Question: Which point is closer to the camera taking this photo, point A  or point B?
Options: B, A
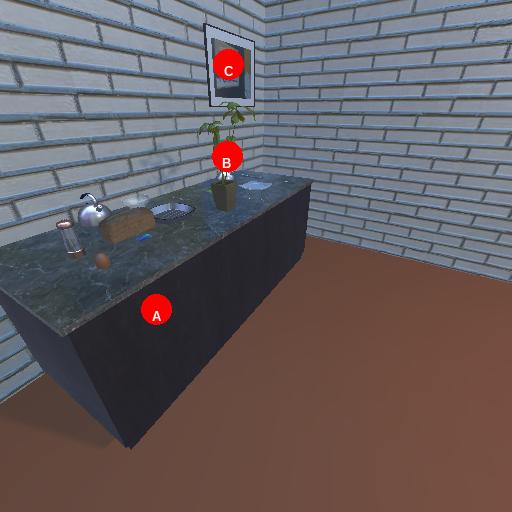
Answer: B